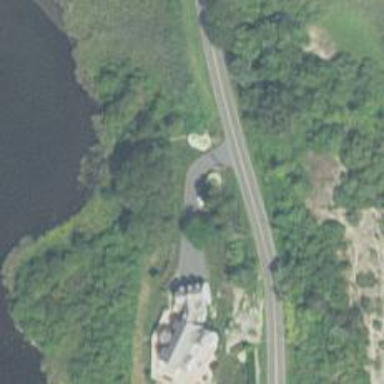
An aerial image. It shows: Driveway leading to service road.